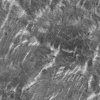
Atmospheric dust classification: not_dusty